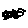
Label: car